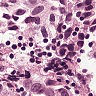
Metastatic tissue present: yes